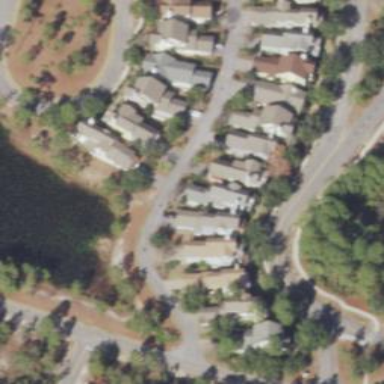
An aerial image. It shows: Residential area composed of single-family homes.